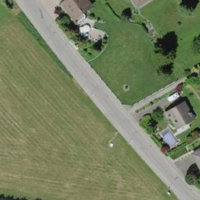
EUNIS habitat code: 24
Species observed at this site:
Fraxinus excelsior